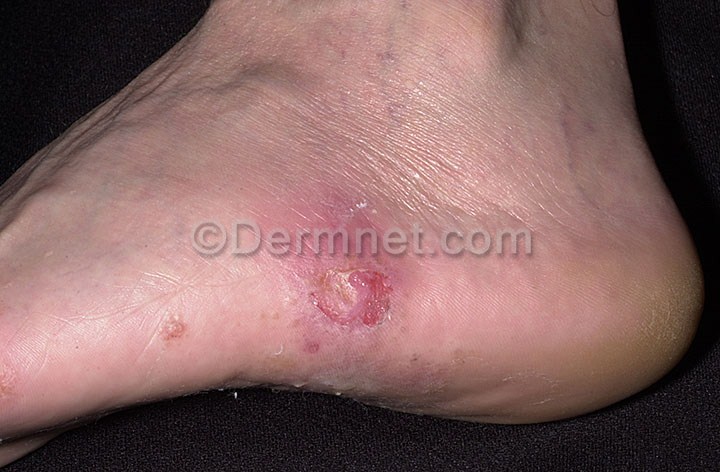
Disease: Tinea Ringworm Candidiasis and other Fungal Infections